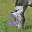
Label: 3